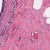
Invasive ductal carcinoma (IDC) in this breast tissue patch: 0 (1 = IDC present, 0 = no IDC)